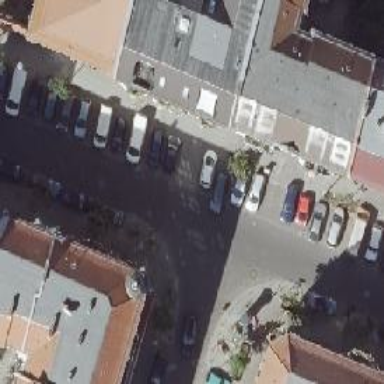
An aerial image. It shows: Residential road with asphalt surface. There are sidewalks on both sides and dedicated lane for bicycles. There is lane for parking on both sides of the road with surface made of sett.